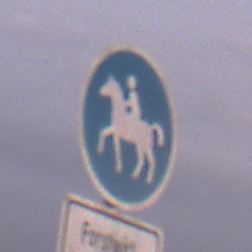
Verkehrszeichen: Reitweg
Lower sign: BesondereFahrzeugeUndTransportgueter7
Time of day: SunriseSunset
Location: Outdoor (Nature)
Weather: PartlyCloudy
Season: NotSpecified
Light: Natural